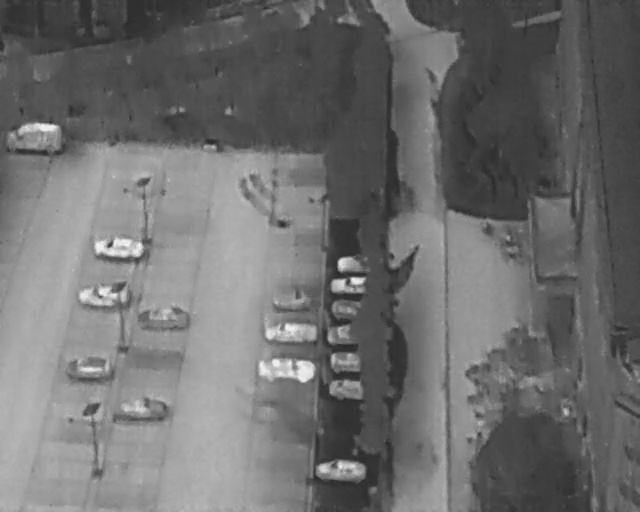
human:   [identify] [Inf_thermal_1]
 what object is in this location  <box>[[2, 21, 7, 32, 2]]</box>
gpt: <ref>1 medium car at the top left</ref>